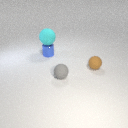
small blue metal cylinder below large cyan rubber sphere